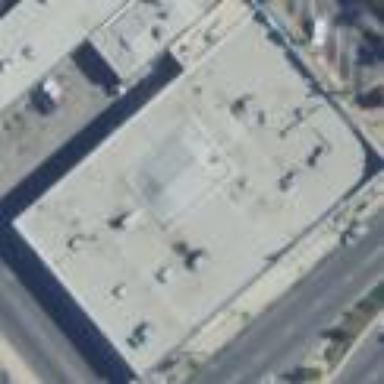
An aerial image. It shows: Retail building.